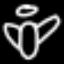
Label: angel